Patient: sex F, age 76
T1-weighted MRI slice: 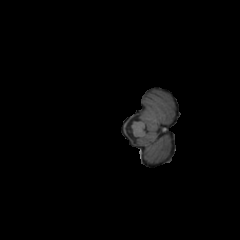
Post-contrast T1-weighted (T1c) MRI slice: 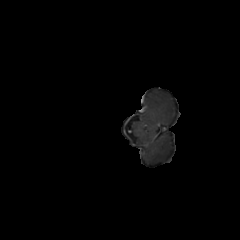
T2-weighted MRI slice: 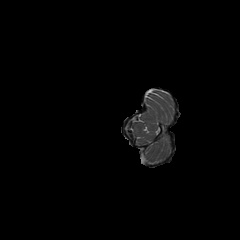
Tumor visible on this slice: no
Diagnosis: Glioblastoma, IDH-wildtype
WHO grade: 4